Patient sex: M
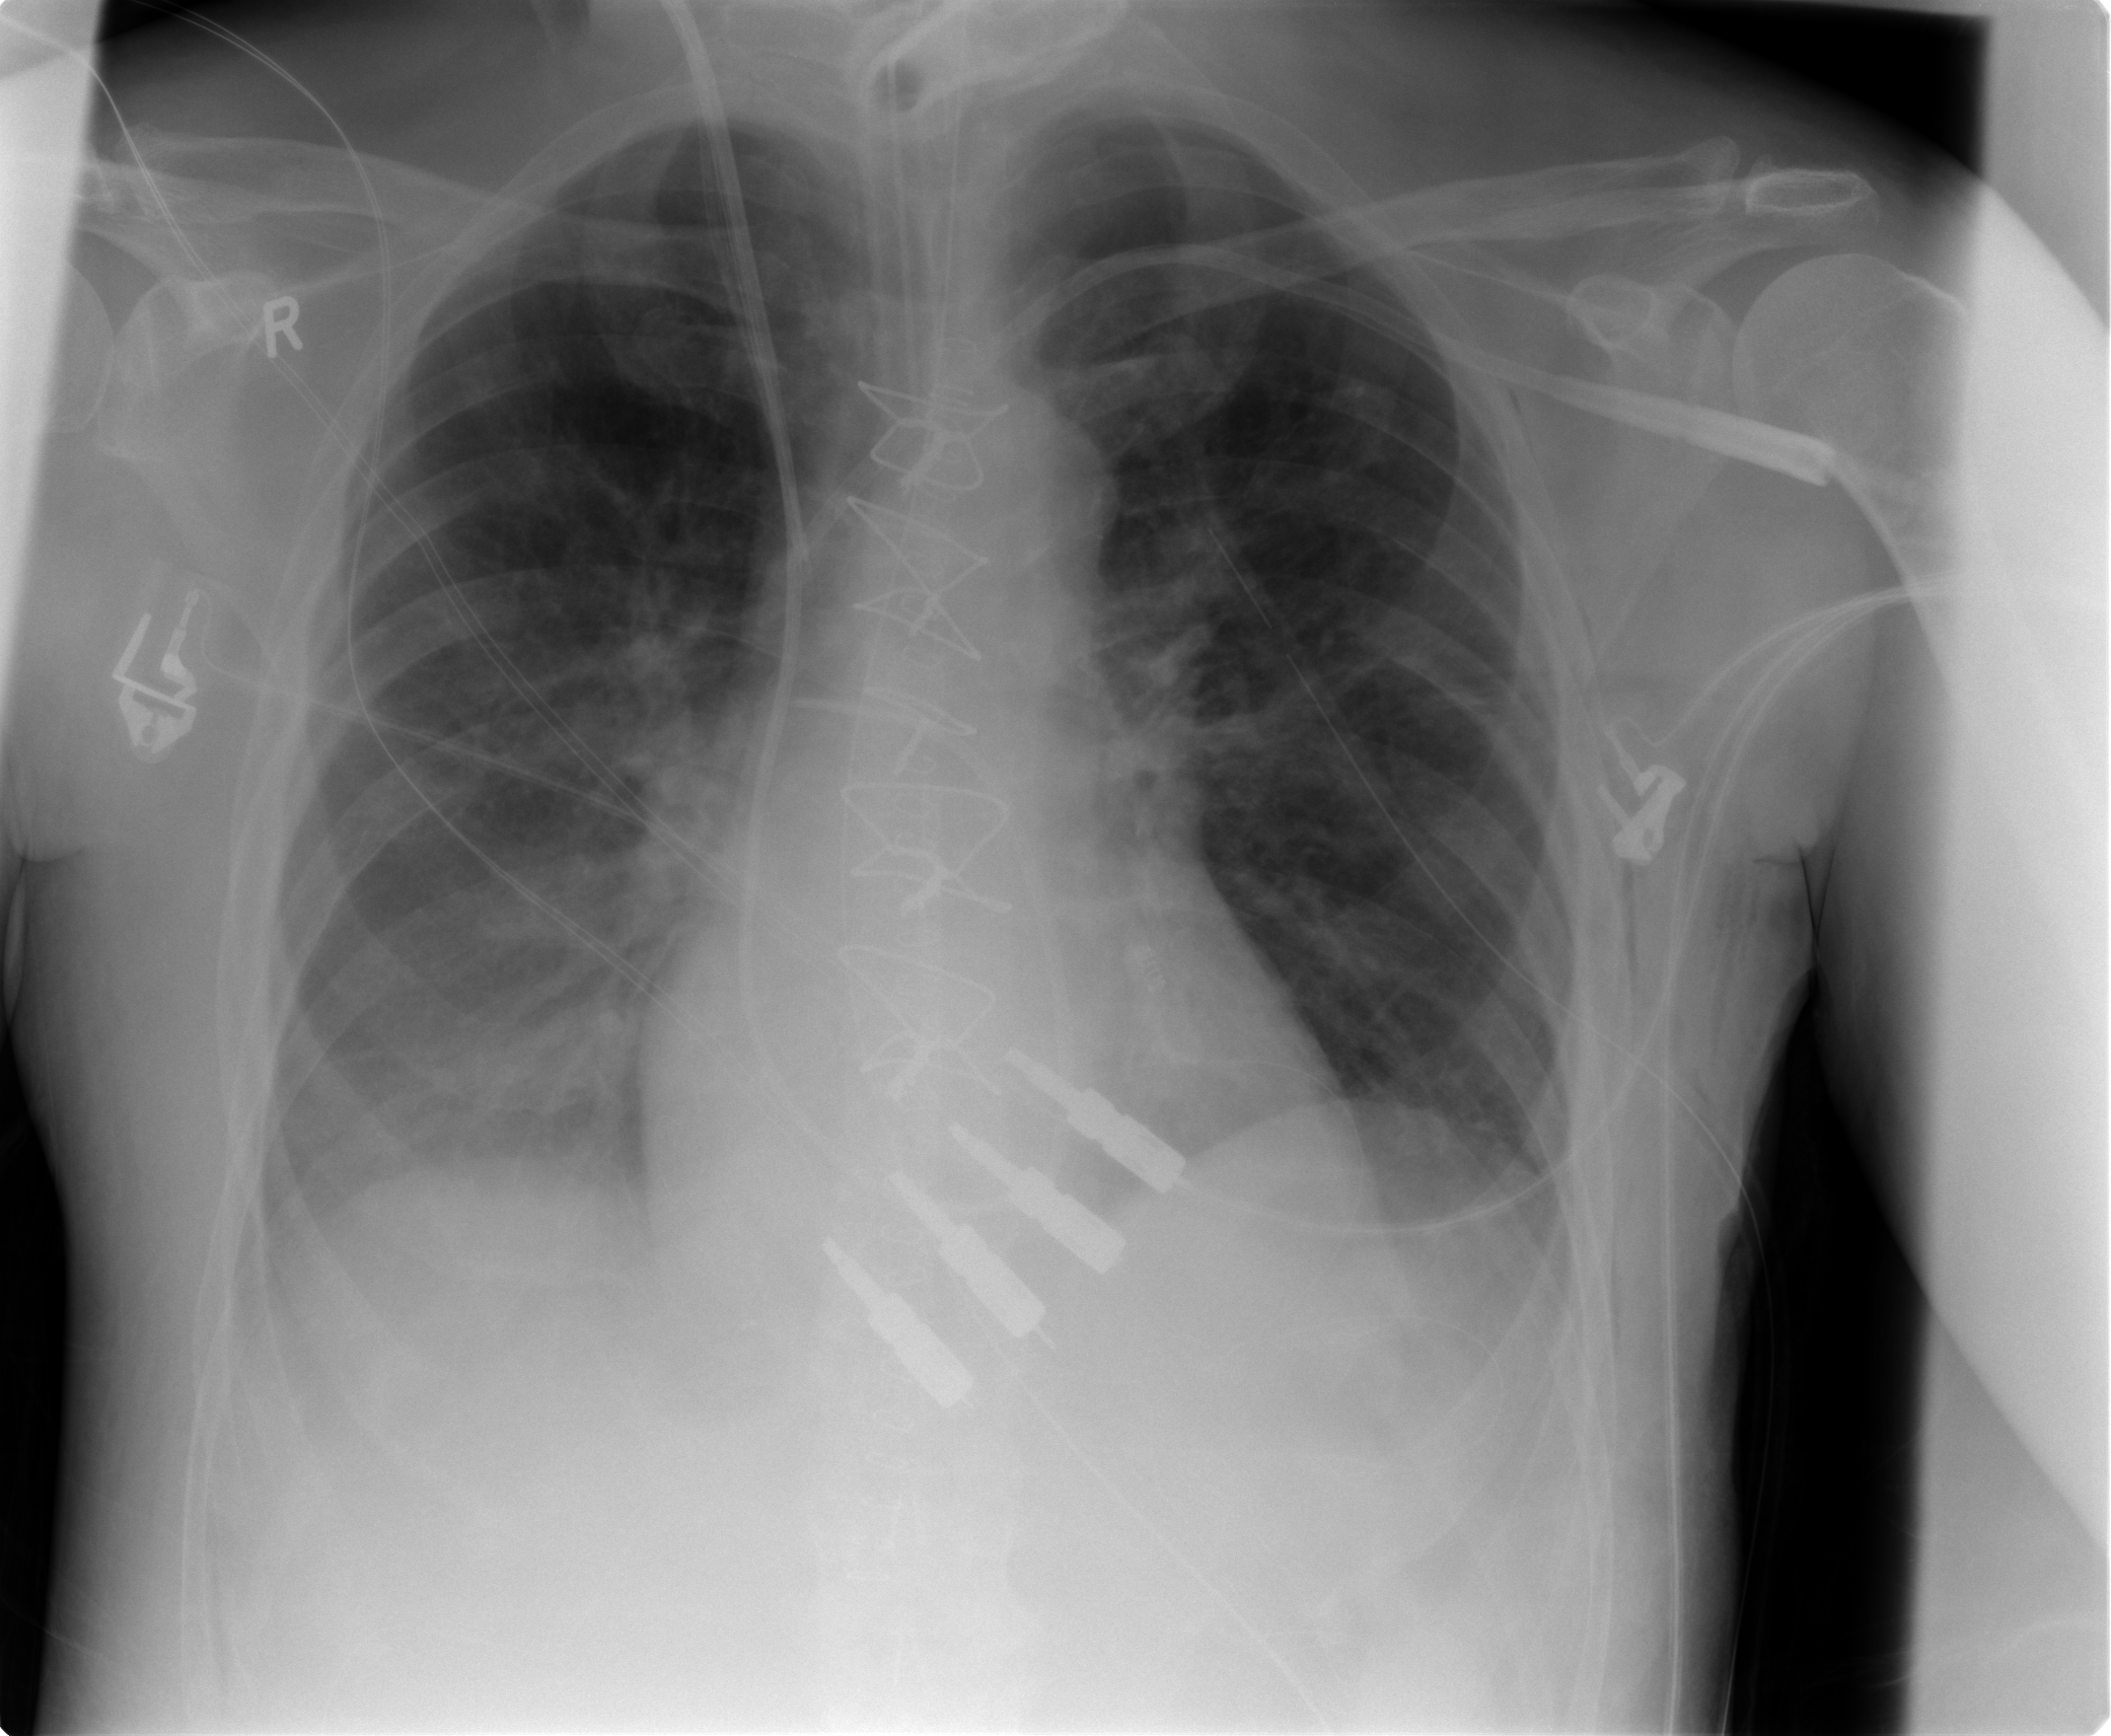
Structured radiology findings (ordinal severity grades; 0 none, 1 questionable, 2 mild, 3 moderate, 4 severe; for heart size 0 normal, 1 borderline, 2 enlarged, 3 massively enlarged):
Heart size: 0
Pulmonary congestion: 2
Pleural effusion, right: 3
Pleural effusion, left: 1
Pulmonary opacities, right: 1
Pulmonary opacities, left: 0
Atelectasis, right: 2
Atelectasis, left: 2